Interaction volume radius: 5 \u00c5
Interaction volume height: 15 \u00c5
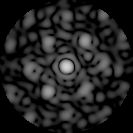
Disorder parameter: 0.5219